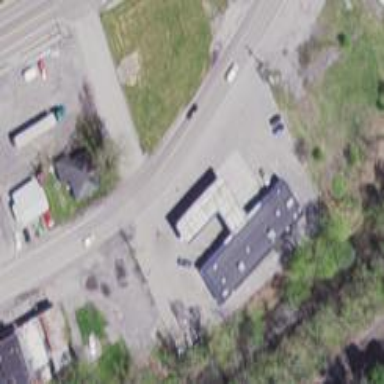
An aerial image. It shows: Convenience shop.